Interaction volume radius: 5 \u00c5
Interaction volume height: 15 \u00c5
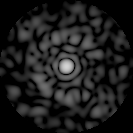
Disorder parameter: 0.8381